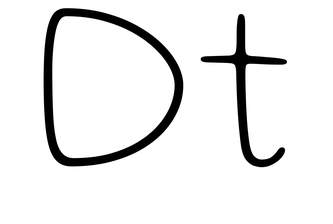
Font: Gluten_Thin